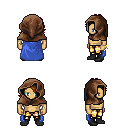
a pixel art fantasy rpg character, male body template, human, tanned skin, blue cape, gold greaves, brunette swoop hairstyle, cloth hood, bracelets, black shoes, four views (front, back, left, right), 2x2 character sprite sheet, small pixel art, hard edges, no anti-aliasing